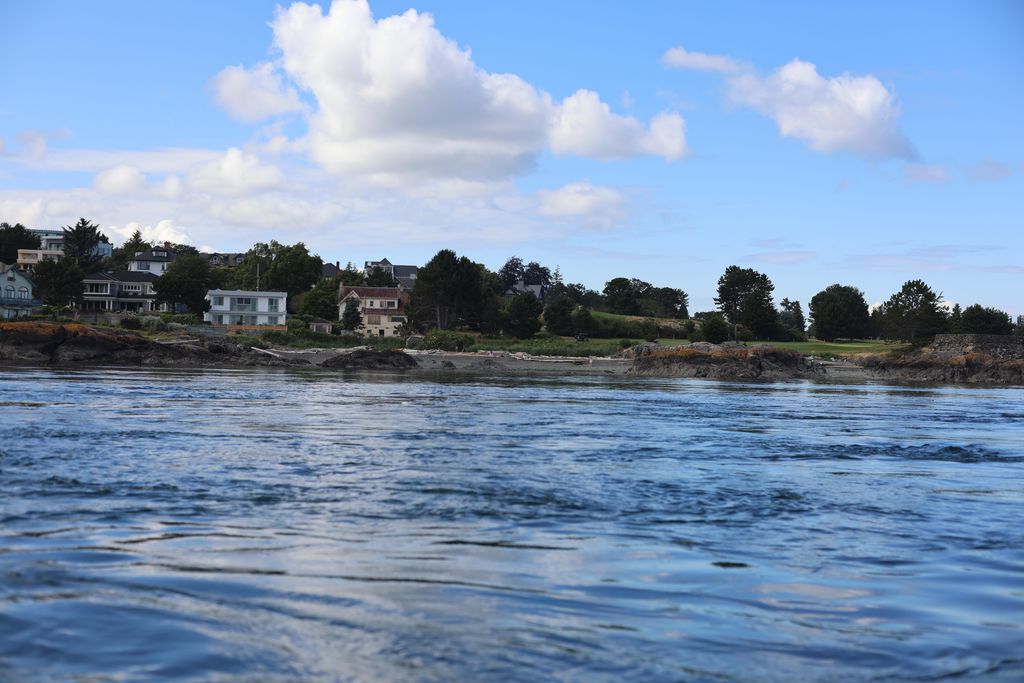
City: victoria